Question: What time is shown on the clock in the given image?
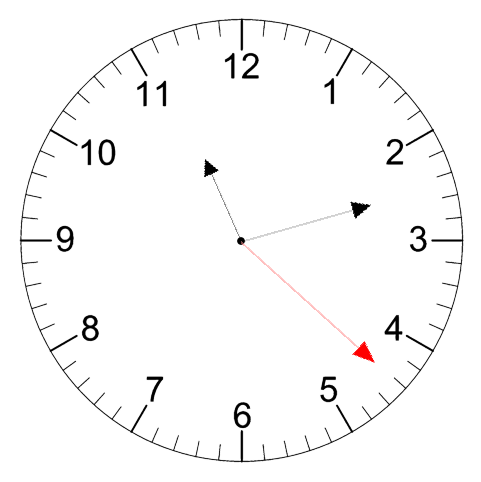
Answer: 11:12:22